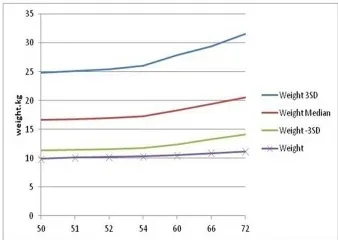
While Growth curve of patient 2 showed persistent growth retardation.
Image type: chart (chart)